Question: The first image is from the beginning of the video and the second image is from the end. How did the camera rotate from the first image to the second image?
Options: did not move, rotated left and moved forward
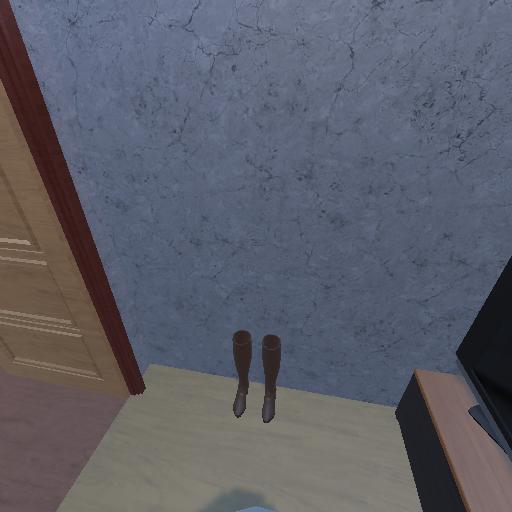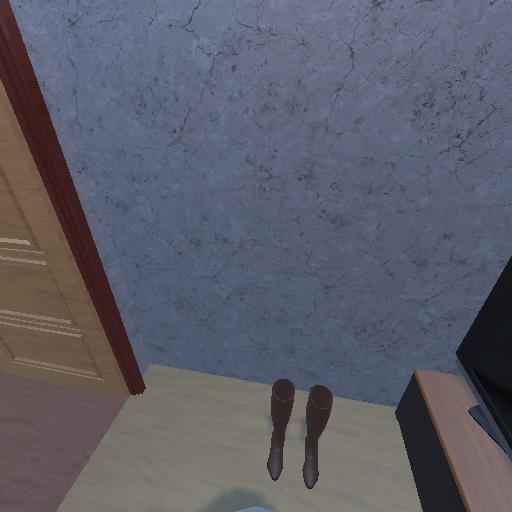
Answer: did not move